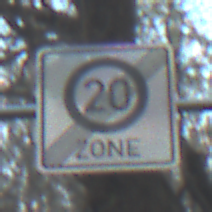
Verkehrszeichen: EndeZone20
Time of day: SunriseSunset
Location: Outdoor (Nature)
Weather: Clear
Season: Winter
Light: Natural